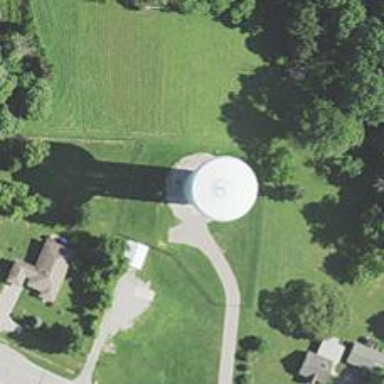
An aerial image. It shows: Water tower that is man-made.